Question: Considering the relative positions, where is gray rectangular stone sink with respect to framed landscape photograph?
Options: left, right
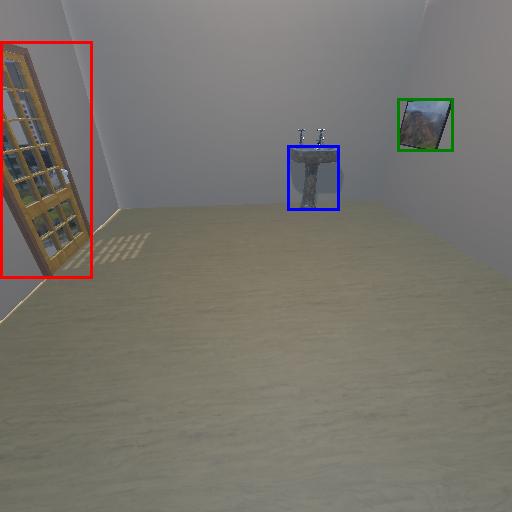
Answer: left